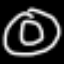
Label: donut